Field crop: tomato
Growth stage: 2
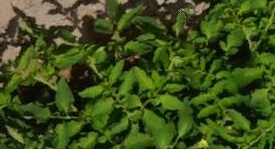
Species: tomato